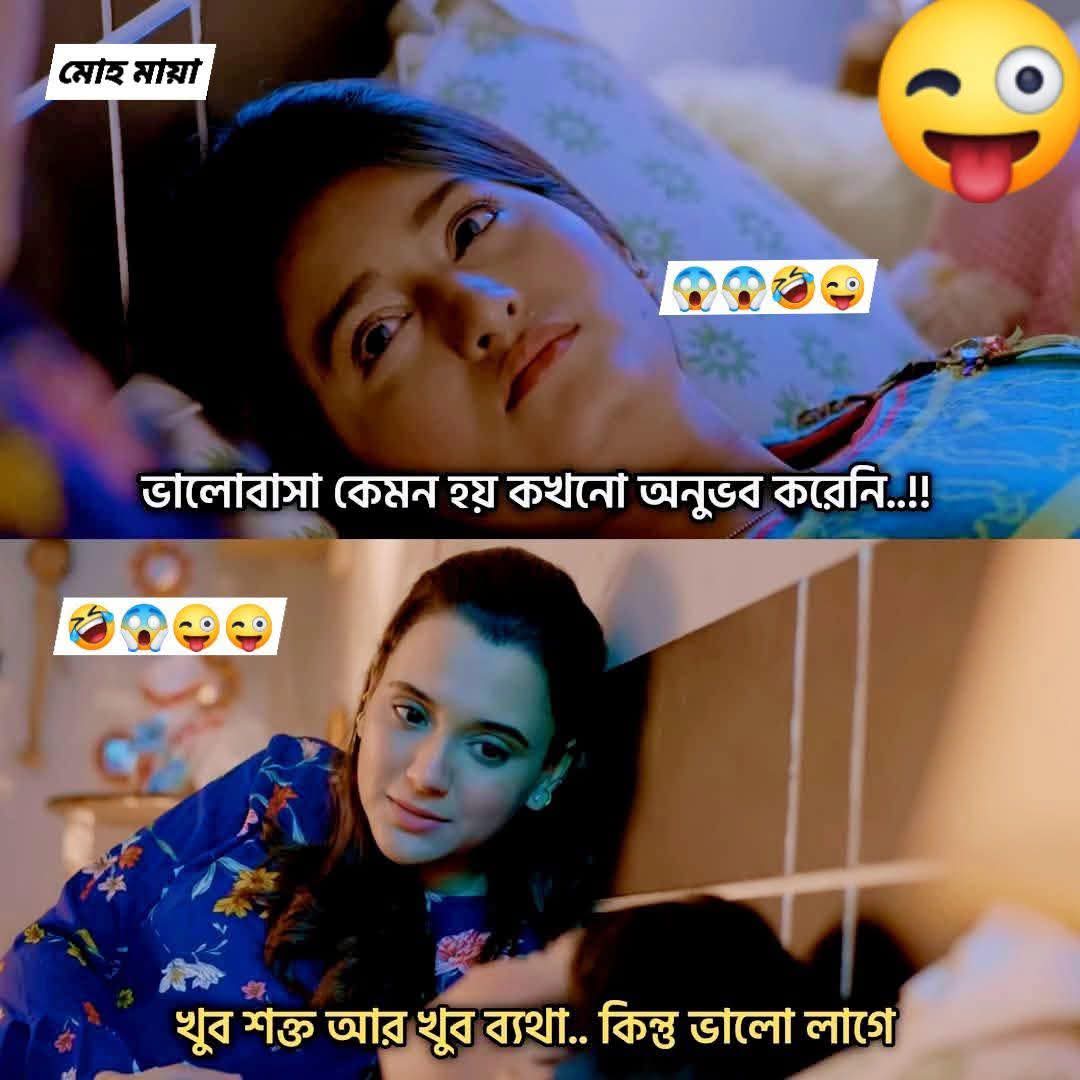
Text: ভালোবাসা কেমন হয় কখনো অনুভব করেনি..!!
খুব শক্ত আর খুব ব্যথা.. কিন্তু ভালো লাগে
Label: Non Hate